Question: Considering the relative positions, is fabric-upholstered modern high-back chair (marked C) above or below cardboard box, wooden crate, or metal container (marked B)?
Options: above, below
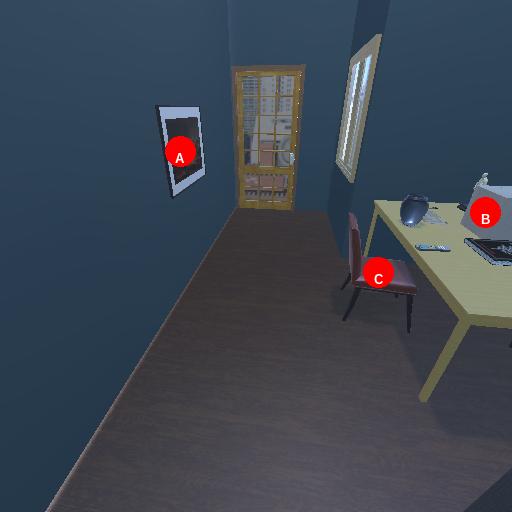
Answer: above